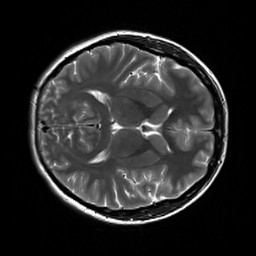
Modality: T2w
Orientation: axial
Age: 25
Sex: female
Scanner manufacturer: siemens
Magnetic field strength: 3 T
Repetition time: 7 s
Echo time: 0.09 s